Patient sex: M
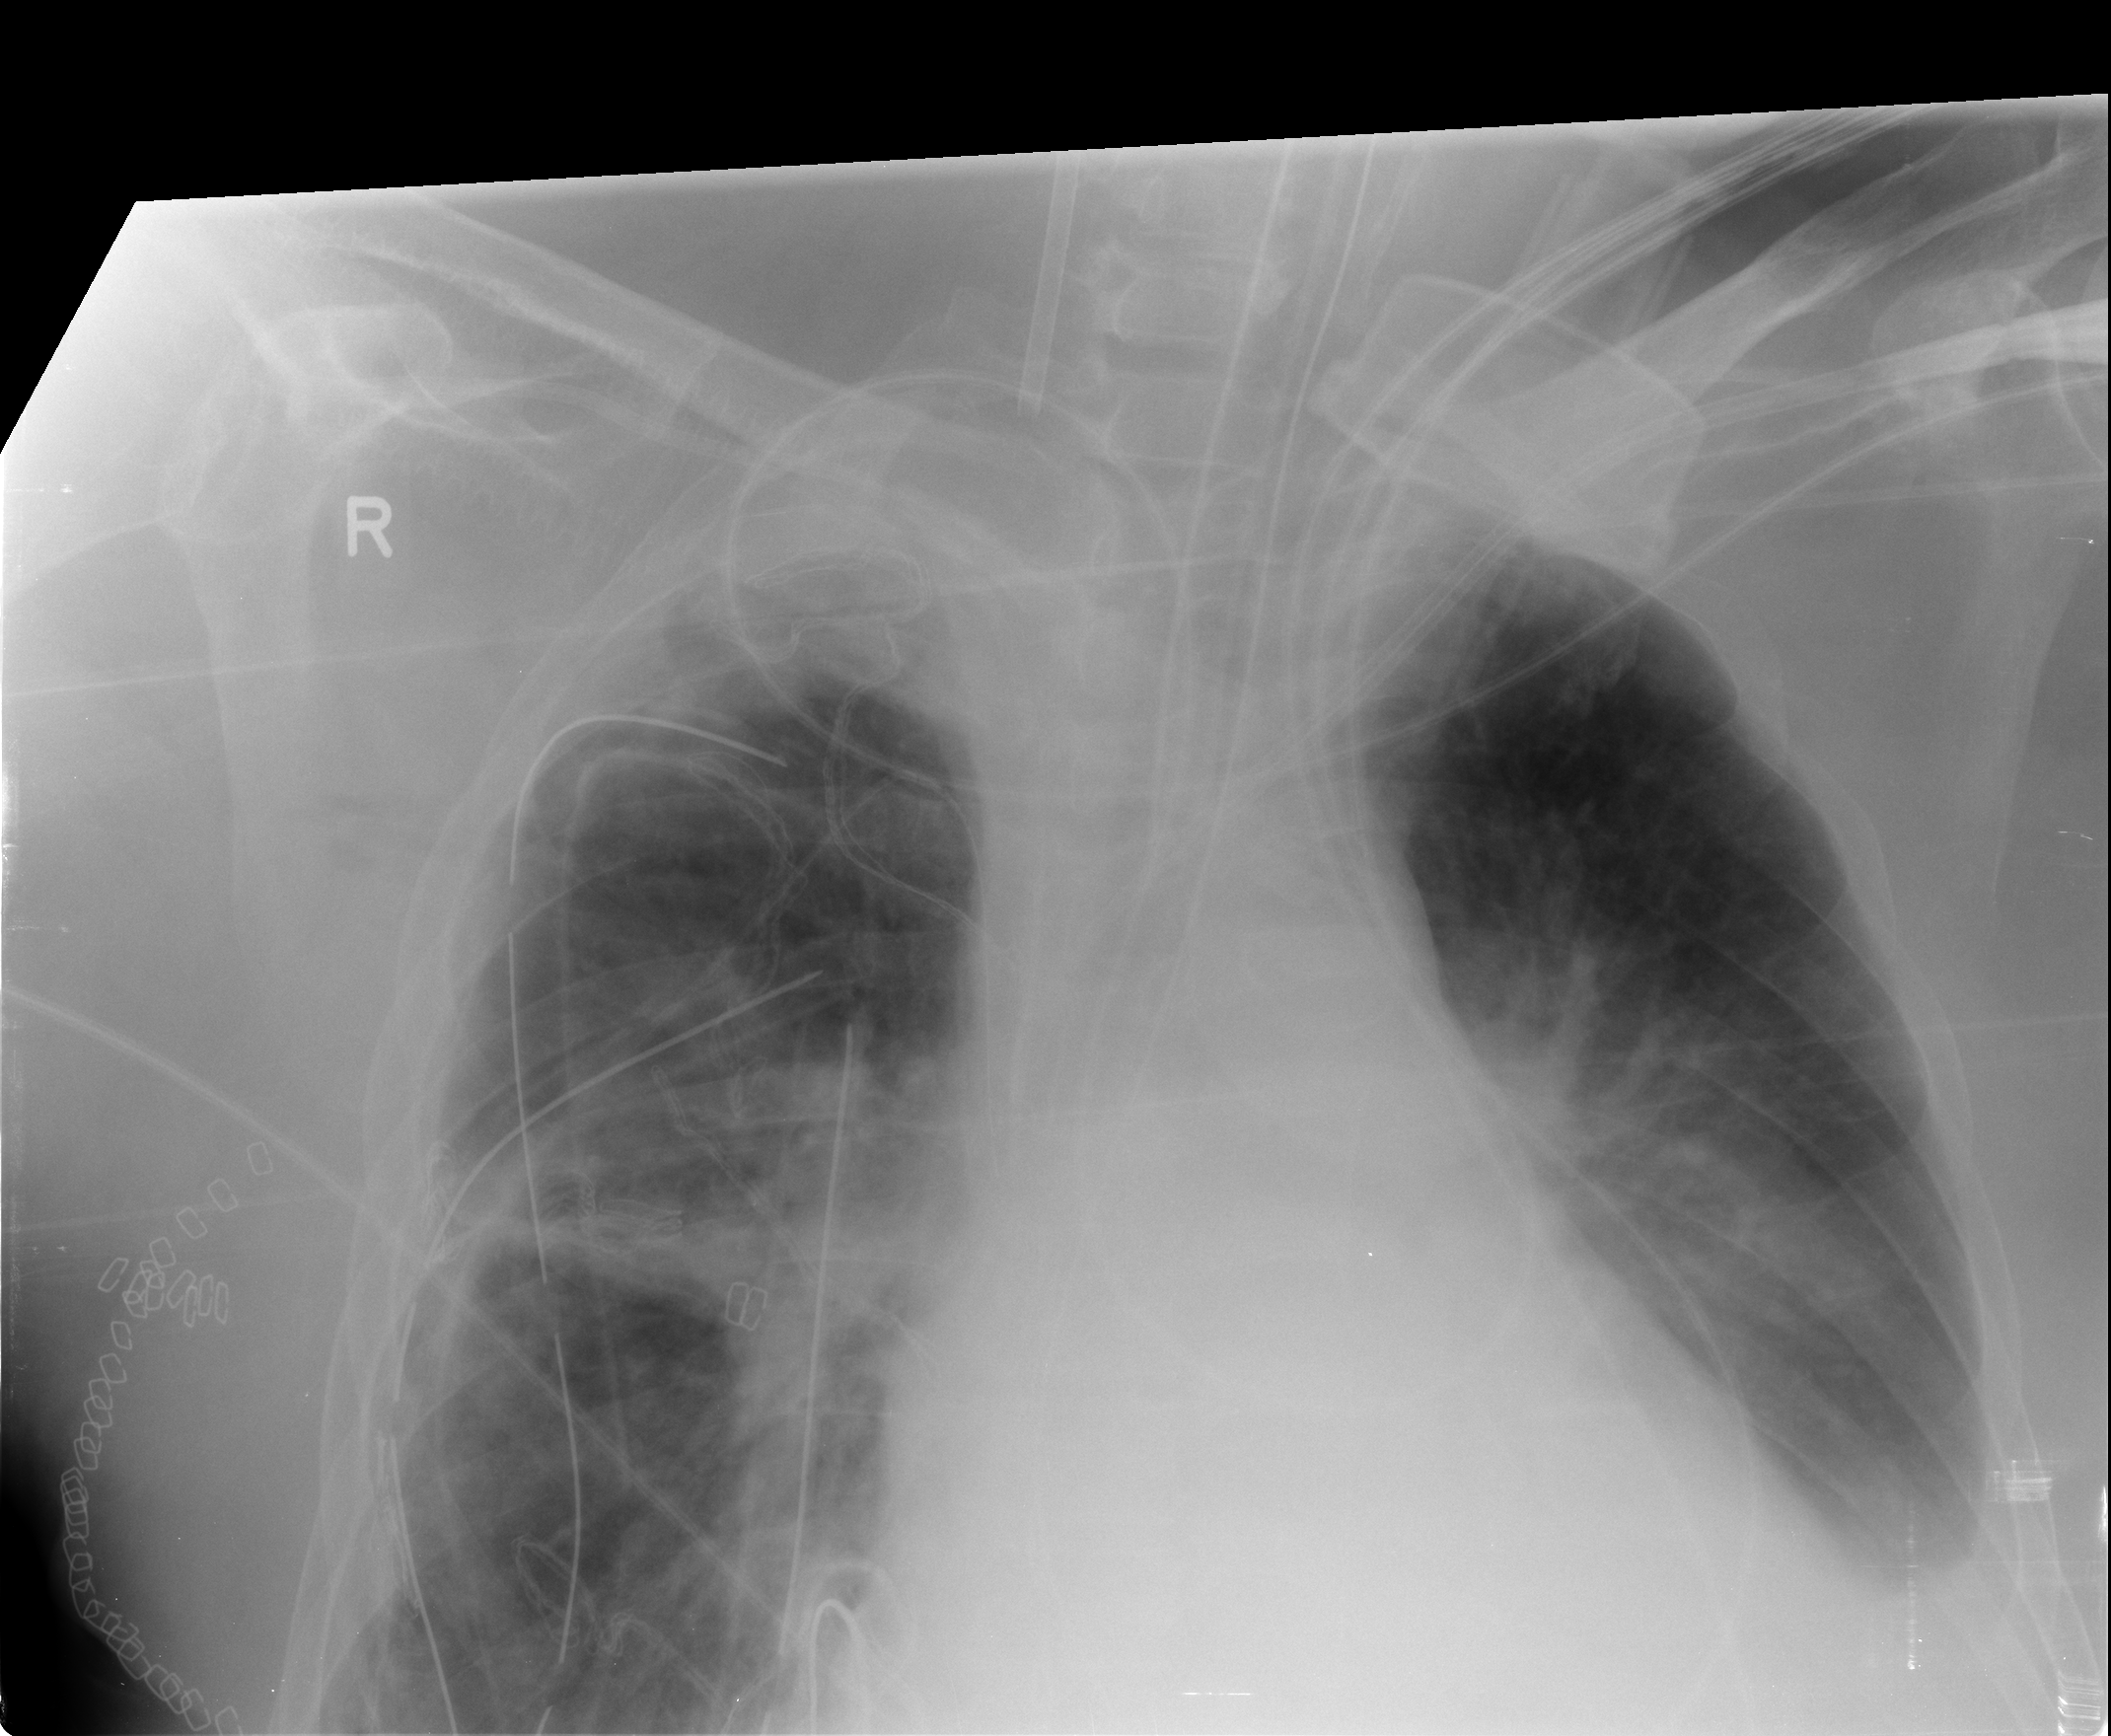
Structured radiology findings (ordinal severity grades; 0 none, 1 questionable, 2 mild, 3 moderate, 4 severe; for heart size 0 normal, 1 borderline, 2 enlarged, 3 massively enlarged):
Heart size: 1
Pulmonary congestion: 2
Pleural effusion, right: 2
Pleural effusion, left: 2
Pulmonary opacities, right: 2
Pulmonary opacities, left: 0
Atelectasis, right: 2
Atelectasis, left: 2